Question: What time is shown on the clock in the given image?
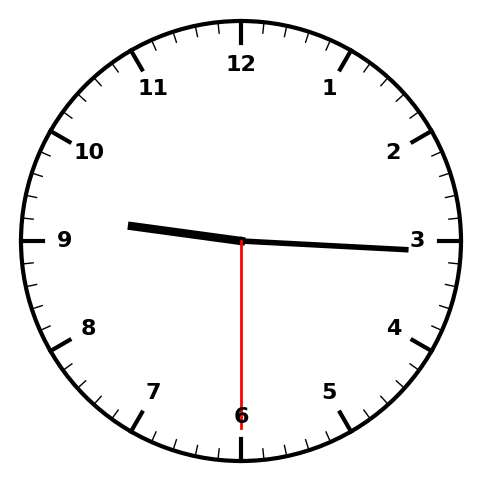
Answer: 09:15:30